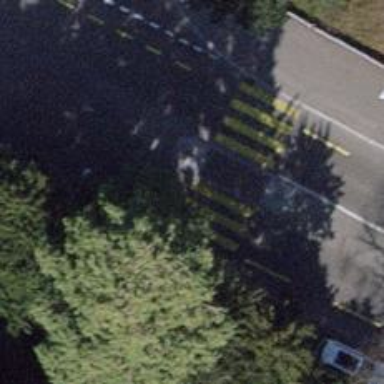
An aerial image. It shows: Uncontrolled zebra crossing with pedestrian island.